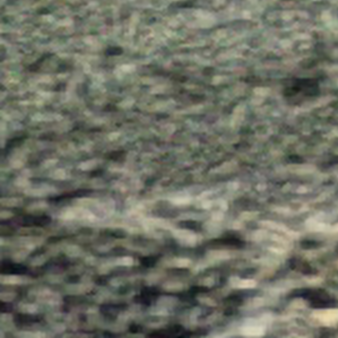
Label: other